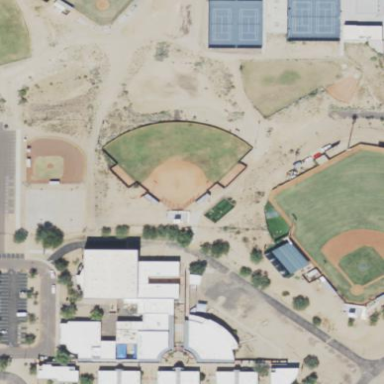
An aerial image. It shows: Baseball pitch for leisure land.